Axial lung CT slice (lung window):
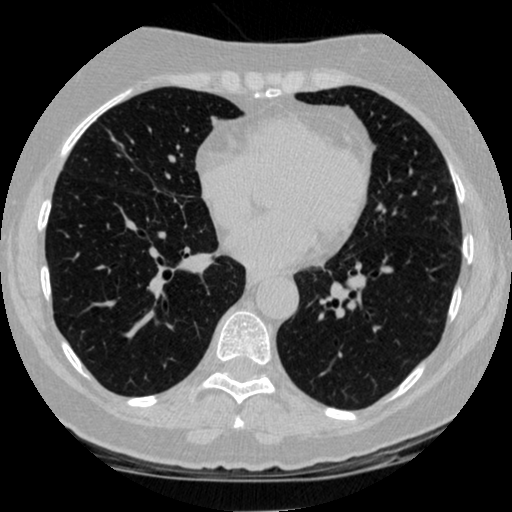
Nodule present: no